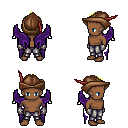
a pixel art fantasy rpg character, male body template, human, dark skin, purple wings, metal pants, gold mohawk hairstyle, leather cap, metal gloves, four views (front, back, left, right), 2x2 character sprite sheet, small pixel art, hard edges, no anti-aliasing